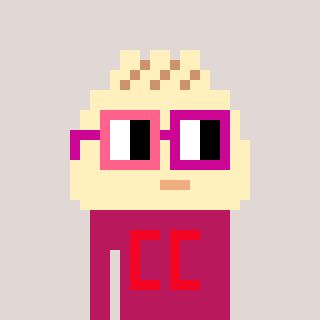
a pixel art character with square pink and red glasses, a porkbao-shaped head and a darkpink-colored body on a warm background